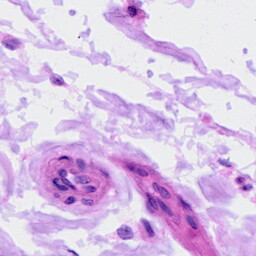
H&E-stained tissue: Ovarian